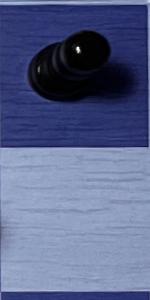
Label: Empty